Question: (and earlier versions) are capable of compiling C code. , not C++. It would be a good feature if you wanted to avoid the runtime hazzle. I thought of compiling plain C binaries and was hoping to do so the 'MSVCRT' runtime.
After adding the '/TC' (compile as C) option I was hoping to get a binary with only basic dependencies such as kernel32 and ntdll. But instead, this was linked:

We want to use VS 2012 and the runtime. The GCC compiler doesn't need it, so there must be a way to compile a "simple" binary in VS, too. We don't necessarily need complex string functions or date/time libraries, just simple code.
Is it possible to compile C code in Visual Studio 2012 without the MSVCRT runtime (or even C++ code) ?
Edit: static linking ('/MT')
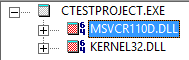
Answer: The correct answer to the question "Is it possible to compile C code in Visual Studio 20xx without the MSVCRT runtime (or even C++ code)?" is to use the /MT option ('Configuration Properties > C/C++ > Code Generation > Runtime Library=Multi-threaded (/MT)'). This creates an executable with no dependencies on any MSVCRTxx exactly as you wanted. As far as I know, that's all it does. It places no restrictions on anything you want to do - all the standard C library functions like memcpy still work. The only other difference is that the .EXE file is slightly larger. I've been making and distributing EXE files created like this from pure ANSI C code for years without any problems whatsoever using MSVC6, MSVC2005, MSVC2008 and MSVC2013.
As to the answer to the question with the qualifier "without static linking (/MT)", well, you can't.